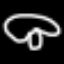
Label: mushroom